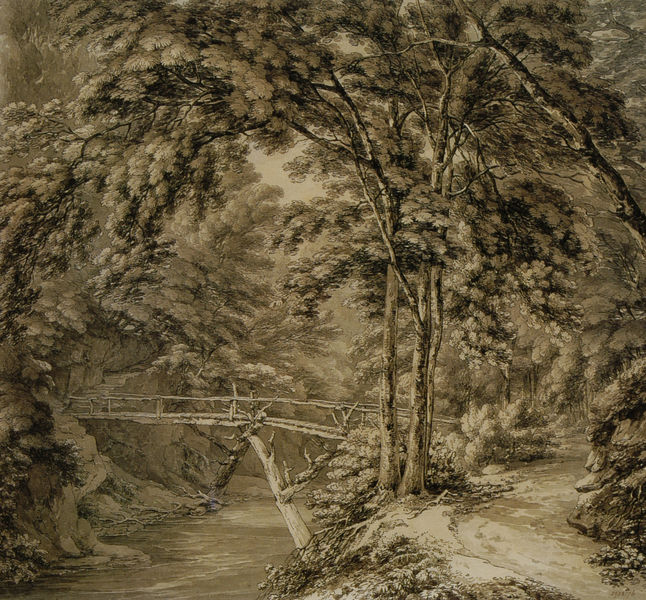
Titel: Die Teme-Schlucht bei Downton
Künstler: Thomas Hearne
Standort: London
Institution: Victoria & Albert Museum
Schlagwörter: baum, blätter, dunkel, felsen, himmel, laub, wasser, weiß, aquarell, baumstämme, bäume, fluss, landschaft, ufer, äste, braun, grau, hell, holz, licht, schwarz, skizze, strasse, stützen, zeichnung, weg, beige, ast, bach, baumstamm, natur, stamm, wind, zweige, brücke, busch, büsche, gebüsch, gewässer, pfad, pflanzen, krone, wald, wellen, biegung, studie, fels, gebirge, hang, grafik, graphik, monochrom, schlucht, winter, grisaille, sepia, böschung, fliessen, romantik, holzsteg, steg, sturm, stämme, arch, steps, white, black, gray, green, grey, yellow, print, brown, stufen, wooden, frühling, tusche, stütze, durchblick, übergang, flussbett, wasserlauf, idyllisch, druck, radierung, stich, stöcke, bedrohlich, tinte, trüb, wood, wurzeln, cliff, karg, rocks, sky, tree, laubwald, blattwerk, gebirgsfluss, sonnenschein, konstruktion, lake, landscape, nature, water, trees, graben, wildnis, schattig, leicht, forest, river, stream, bushes, path, road, waldweg, shadow, foret, roots, wanderung, lavierung, rope, bridge, bräunlich, outside, ravine, valley, leaves, trunk, zeichung, flussufer, zentriert, holzbrücke, wackelig, bush, crossing, branches, kreidezeichnung, pont, leaf, steam, uferweg, holzkonstruktion, branch, lavur, stahlstich, trail, hobbema, mud, woods, fussgängerbrücke, gainsborough, banks, sticks, root, trunks, walkway, pathway, wasserstrudel, fließgewässer, both, äate, lumber, creek, bark, crumbling, quiet, limbs, twigs, brances, erosion, brisdge, supports, riverbed, rickety, wooden bridge, ppfad